Question: Count the number of objects in the diagram.
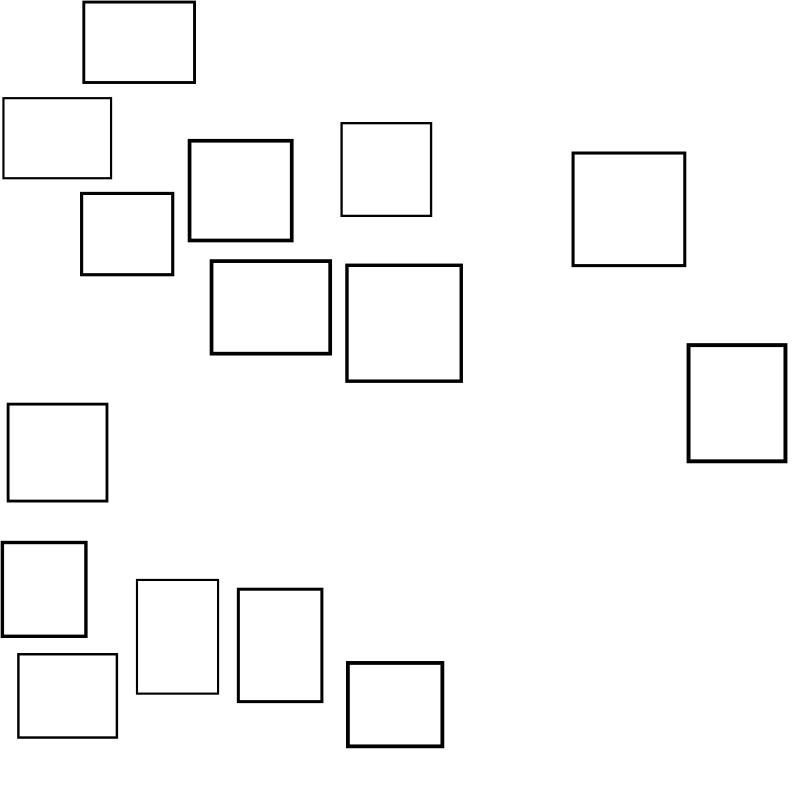
Answer: 15